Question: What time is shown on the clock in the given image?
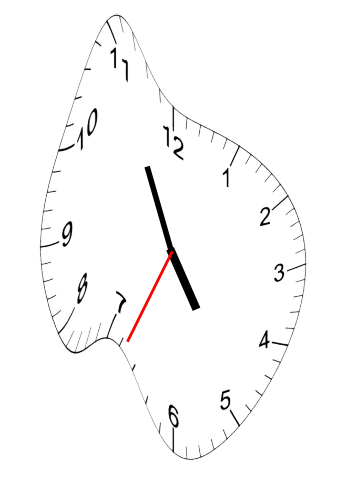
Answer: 04:55:34